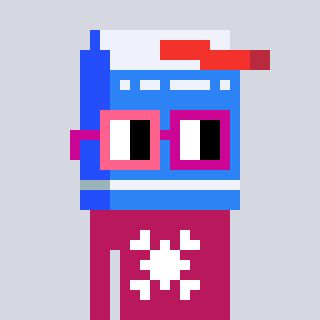
a pixel art character with square pink and red glasses, a milk-shaped head and a darkpink-colored body on a cool background